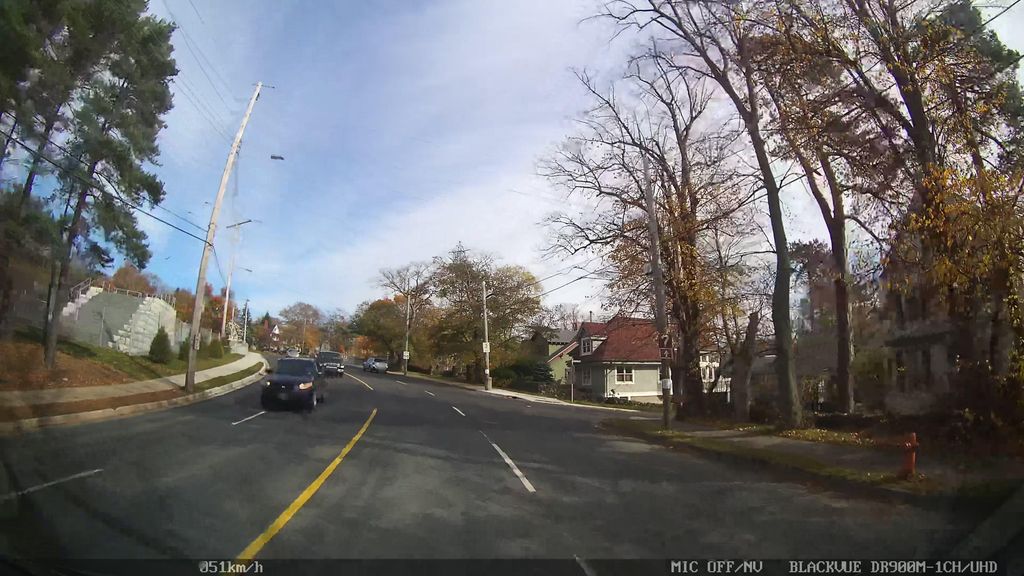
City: halifax